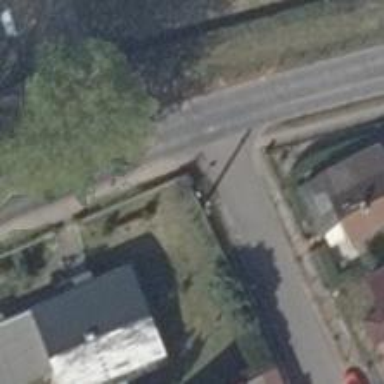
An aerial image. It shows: Residential road with asphalt surface. There is sidewalk on the left side.